Interaction volume radius: 5 \u00c5
Interaction volume height: 15 \u00c5
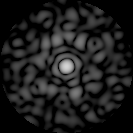
Disorder parameter: 0.8109